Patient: sex M, age 57
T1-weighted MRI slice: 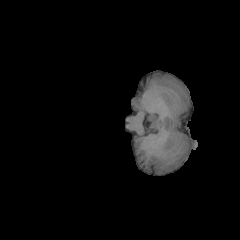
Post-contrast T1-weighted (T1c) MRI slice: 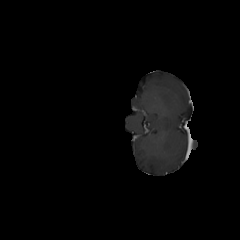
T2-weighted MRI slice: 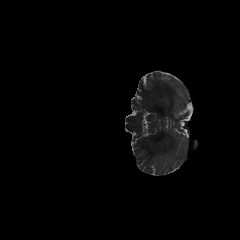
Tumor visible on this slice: no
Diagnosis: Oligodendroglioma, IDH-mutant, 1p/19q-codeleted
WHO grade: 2